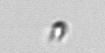
Label: nanoplankton_mix